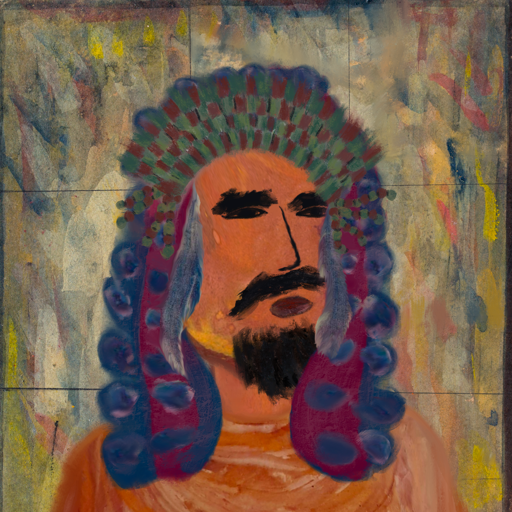
Background: GypsyMother, Head And Neck Side: Mother_And_Son_Son, Face Side: Mosgoul, Bust: Pious_Lady, Hair Side: Hill_Girl, Head Accessory: After_Raid_Crown, Second Necklace: Blank, Necklace: Blank, Baby: Blank